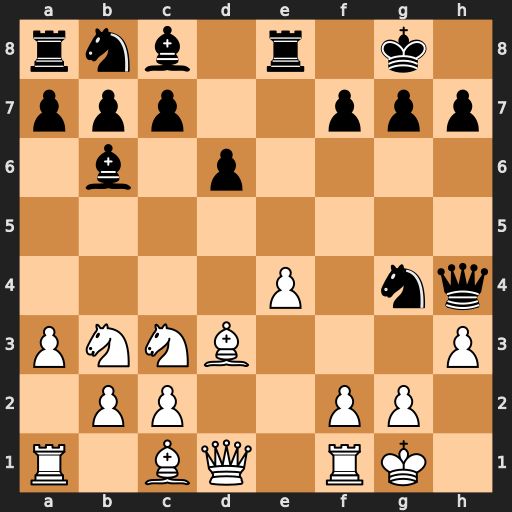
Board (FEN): rnb1r1k1/ppp2ppp/1b1p4/8/4P1nq/PNNB3P/1PP2PP1/R1BQ1RK1
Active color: w
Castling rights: -
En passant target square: -
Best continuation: hxg4 Bxg4 Be2